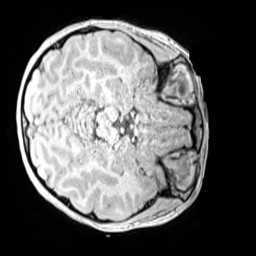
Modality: MP2RAGE
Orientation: axial
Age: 10
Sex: female
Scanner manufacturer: siemens
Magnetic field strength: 3 T
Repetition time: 4 s
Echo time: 0.00299 s